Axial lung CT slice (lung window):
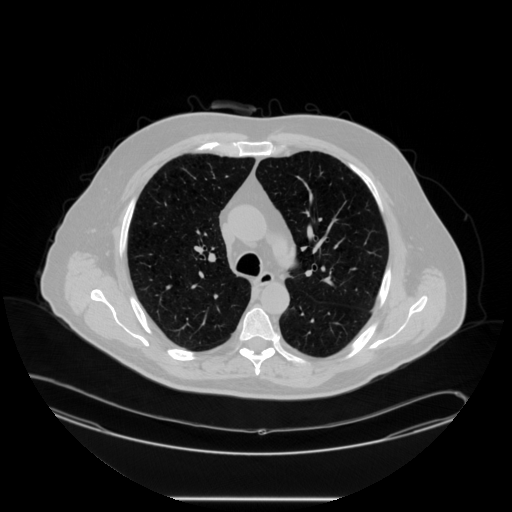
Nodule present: no